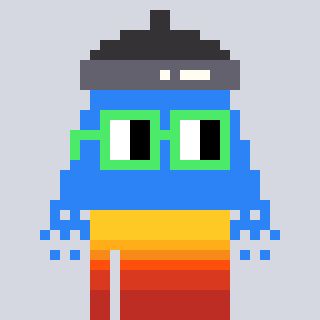
a pixel art character with square light green glasses, a shower-shaped head and a bege-colored body on a cool background